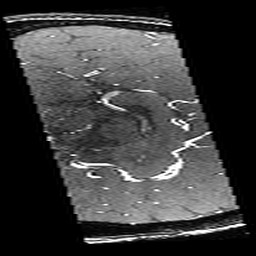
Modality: angio
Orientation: sagittal
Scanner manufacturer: philips
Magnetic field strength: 7 T
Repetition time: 0.024 s
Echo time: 0.00384 s